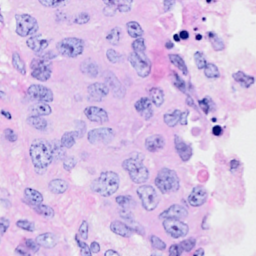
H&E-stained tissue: Breast